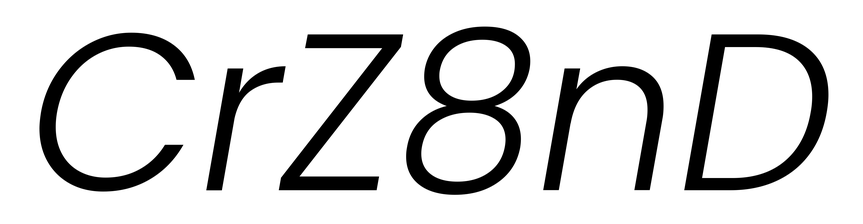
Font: Poppins-LightItalic